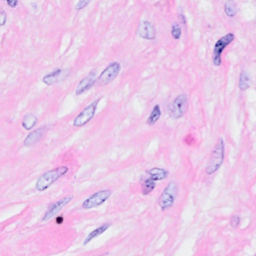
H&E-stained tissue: Breast